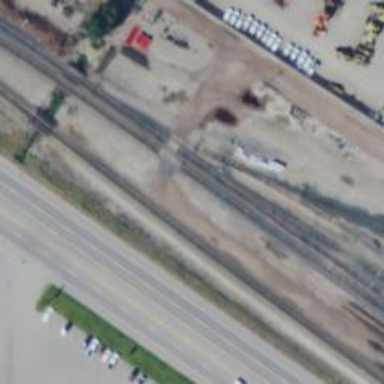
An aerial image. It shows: Railway track.